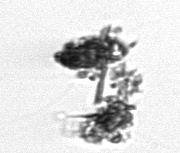
Label: Thalassiosira_TAG_external_detritus